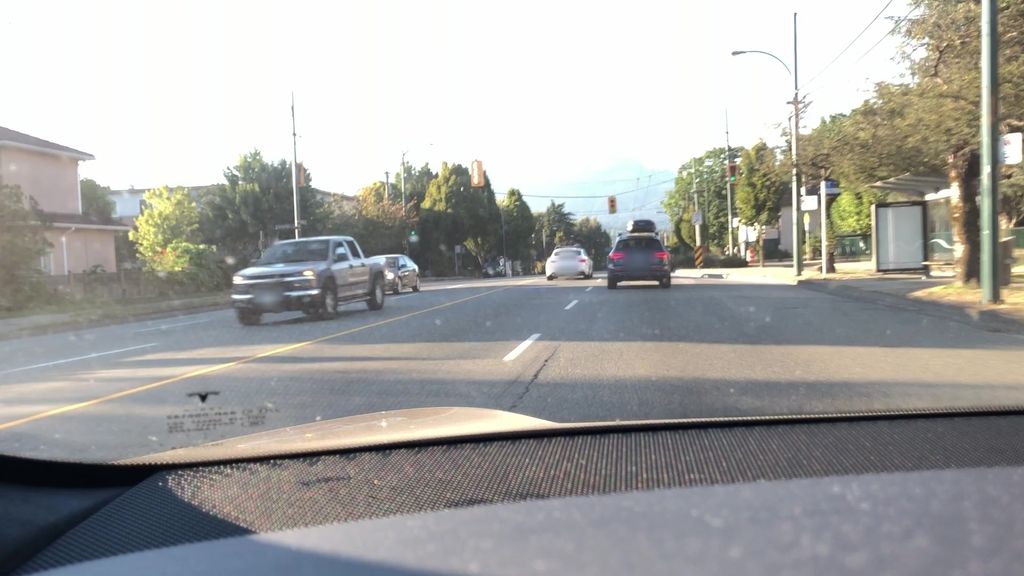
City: vancouver